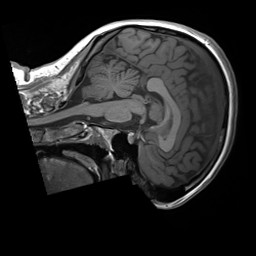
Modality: T1w
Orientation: sagittal
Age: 25
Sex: female
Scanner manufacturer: siemens
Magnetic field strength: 3 T
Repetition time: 1.8 s
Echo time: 0.00232 s